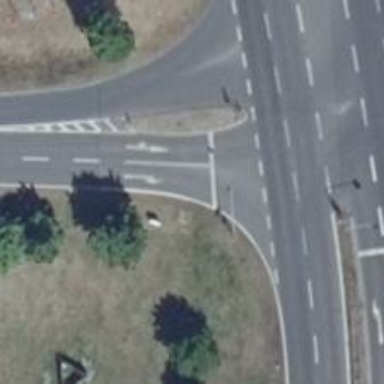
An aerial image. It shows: Road with traffic signals.